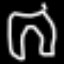
Label: pants